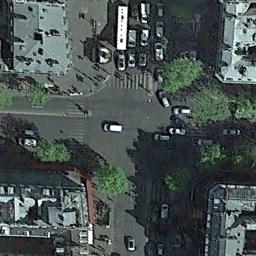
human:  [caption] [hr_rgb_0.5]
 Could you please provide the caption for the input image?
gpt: There are many buildings of different shapes and sizes beside the intersection .

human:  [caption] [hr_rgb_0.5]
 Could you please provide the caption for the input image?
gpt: There are red cars at the intersection .

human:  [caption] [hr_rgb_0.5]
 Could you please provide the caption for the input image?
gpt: An intersection with dense traffic is between some buildings .

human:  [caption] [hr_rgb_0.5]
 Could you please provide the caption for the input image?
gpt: There are many moving and waiting vehicles on the road at the intersection, Many buildings and some trees around the intersection .

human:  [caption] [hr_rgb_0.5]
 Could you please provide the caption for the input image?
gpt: There are some blue buildings and green trees around the intersection .